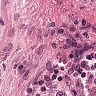
Metastatic tissue present: no